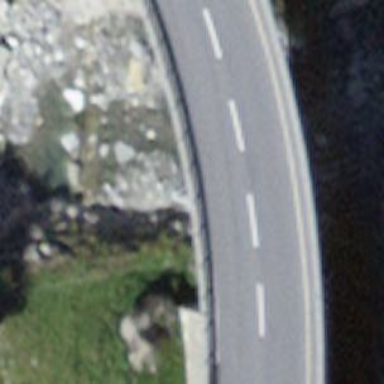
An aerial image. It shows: Secondary road with asphalt surface passing over bridge.